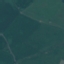
Label: Pasture